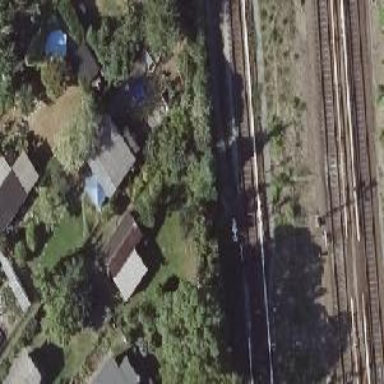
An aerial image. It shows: Railway signal.